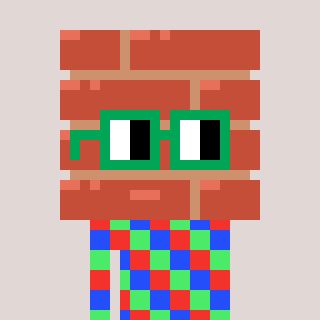
a pixel art character with square green glasses, a wall-shaped head and a green-colored body on a warm background